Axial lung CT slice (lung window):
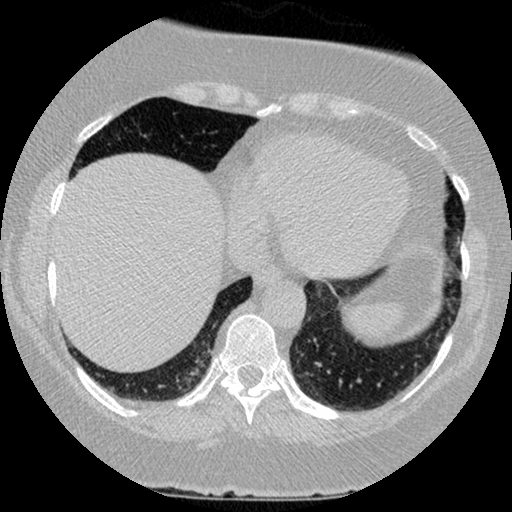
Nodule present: no